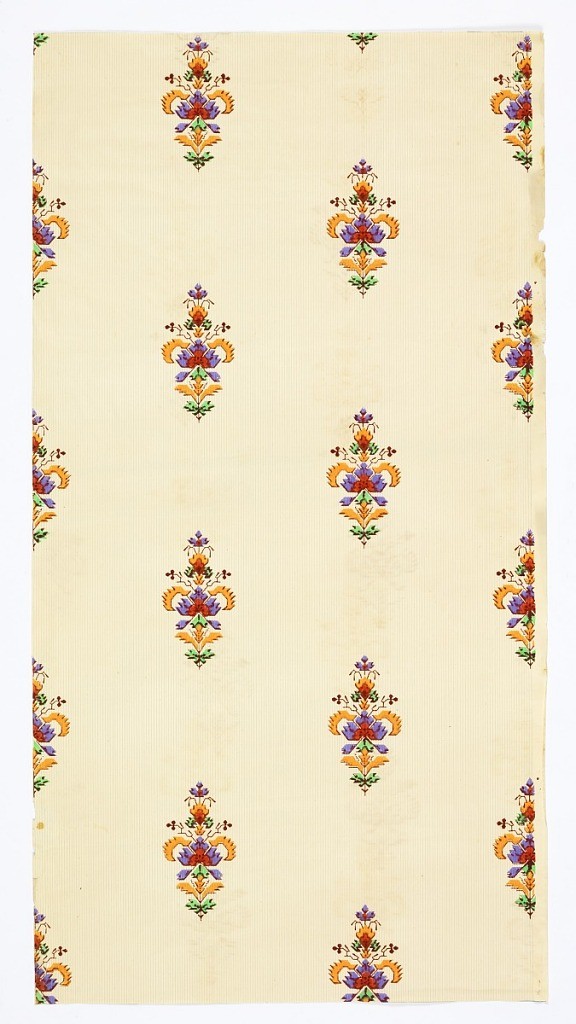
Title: Sidewall
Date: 1850–75
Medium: Machine-printed on paper
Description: On striped light salmon ground, staggered foliate motifs in yellow, red, green, and purple.